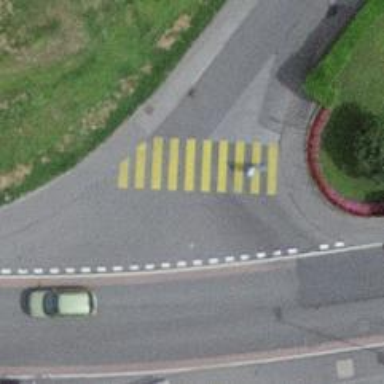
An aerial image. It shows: Uncontrolled zebra crossing on the road.